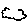
Label: cloud